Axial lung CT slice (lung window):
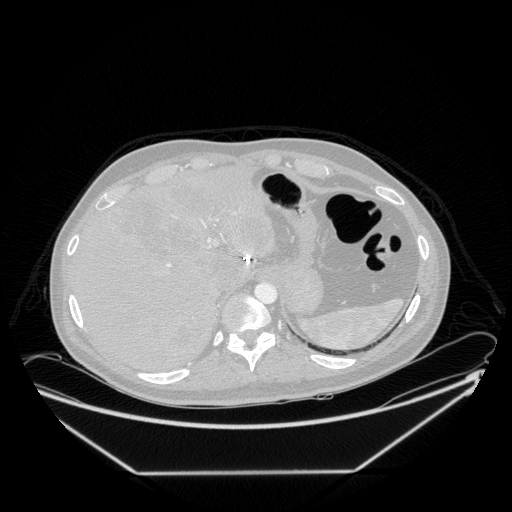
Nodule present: no